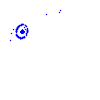
Particle: proton